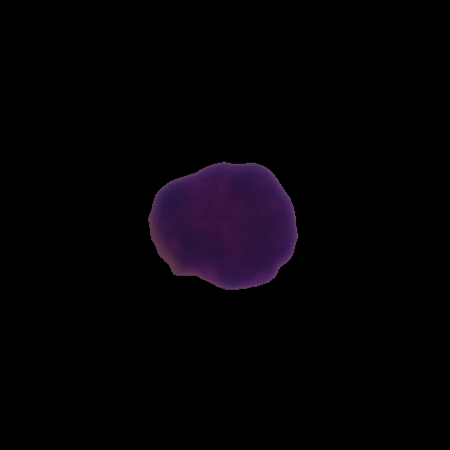
Label: healthy